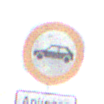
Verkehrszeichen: VerbotPersonenkraftwagen
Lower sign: PersonengruppenFrei1
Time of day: MorningAfternoon
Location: Outdoor (Urban)
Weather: Clear
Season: NotSpecified
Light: Natural